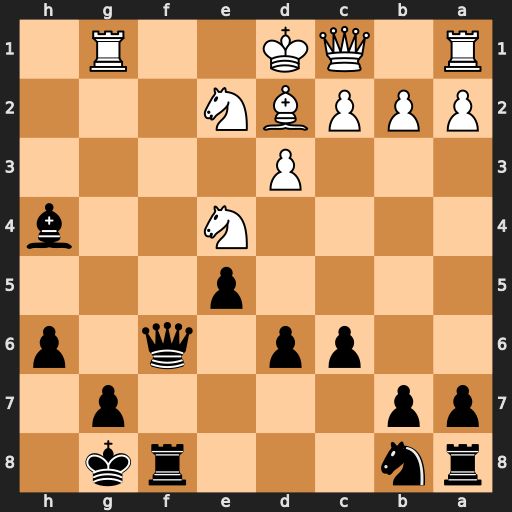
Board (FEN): rn3rk1/pp4p1/2pp1q1p/4p3/4N2b/3P4/PPPBN3/R1QK2R1
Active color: b
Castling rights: -
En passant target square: -
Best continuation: Qf1+ Be1 Bxe1 Rxf1 Rxf1